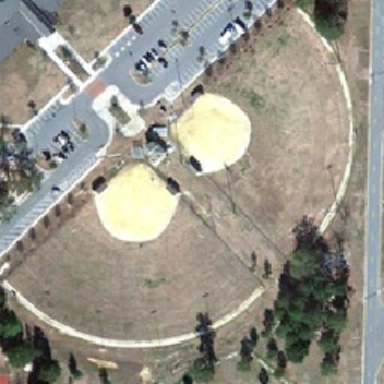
Two yellow baseball fields are adjacent to gray buildings .